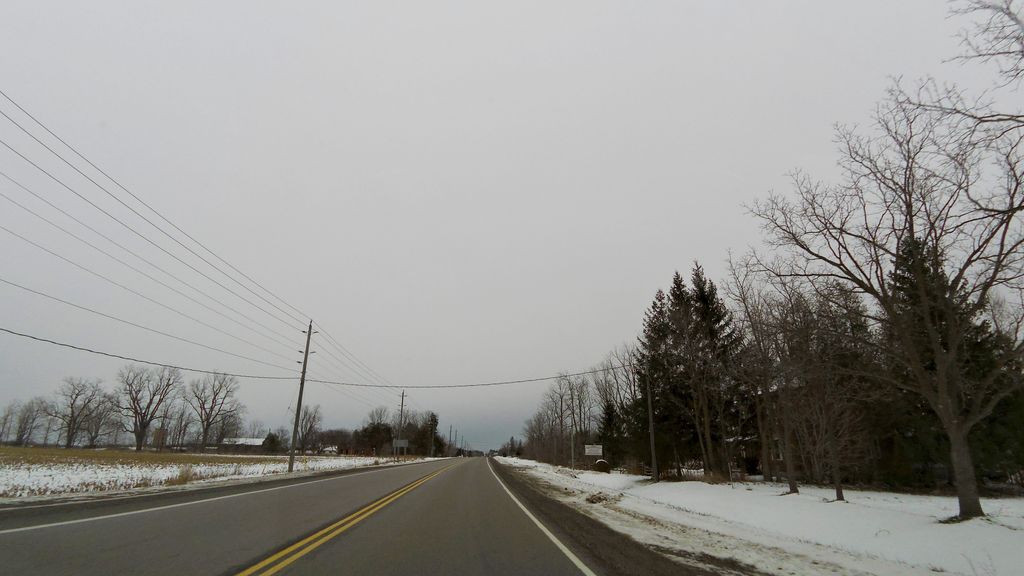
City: hamilton